The image is a continuous-wavelet scalogram (time versus scale) of a rotating-machine vibration signal. Classify the rotor condition as one of: normal, misalignment, unbalance, looseness.
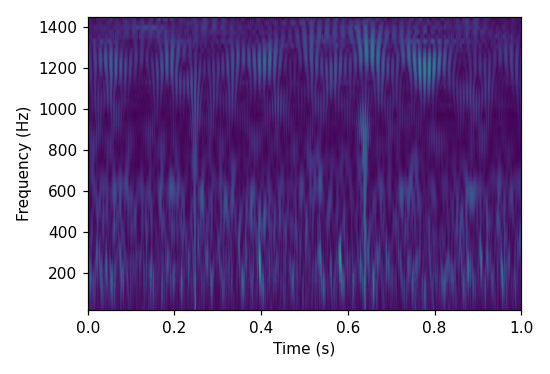
Answer: misalignment